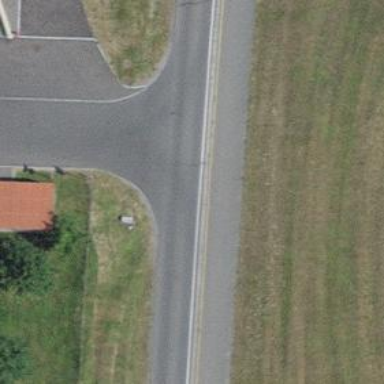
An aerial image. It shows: Road with "give way" sign.